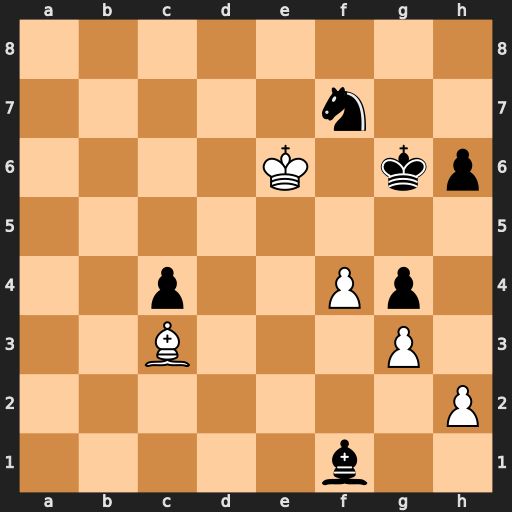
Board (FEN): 8/5n2/4K1kp/8/2p2Pp1/2B3P1/7P/5b2
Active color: w
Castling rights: -
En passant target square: -
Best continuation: f5+ Kg5 Bd2+ Kh5 Kxf7 c3 Bxc3 Bd3 f6